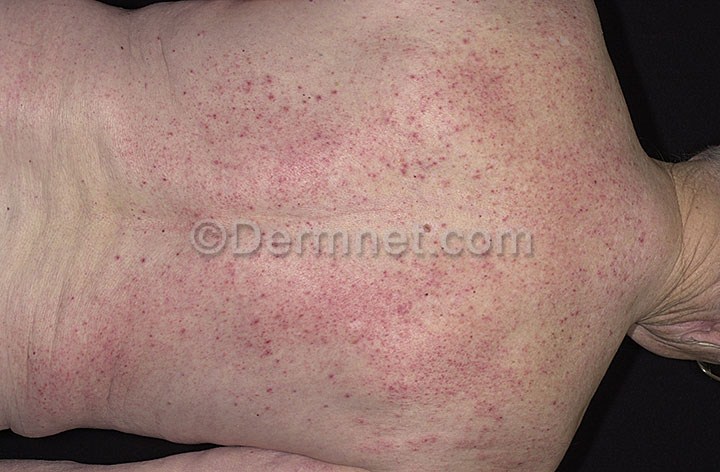
Disease: Eczema Photos